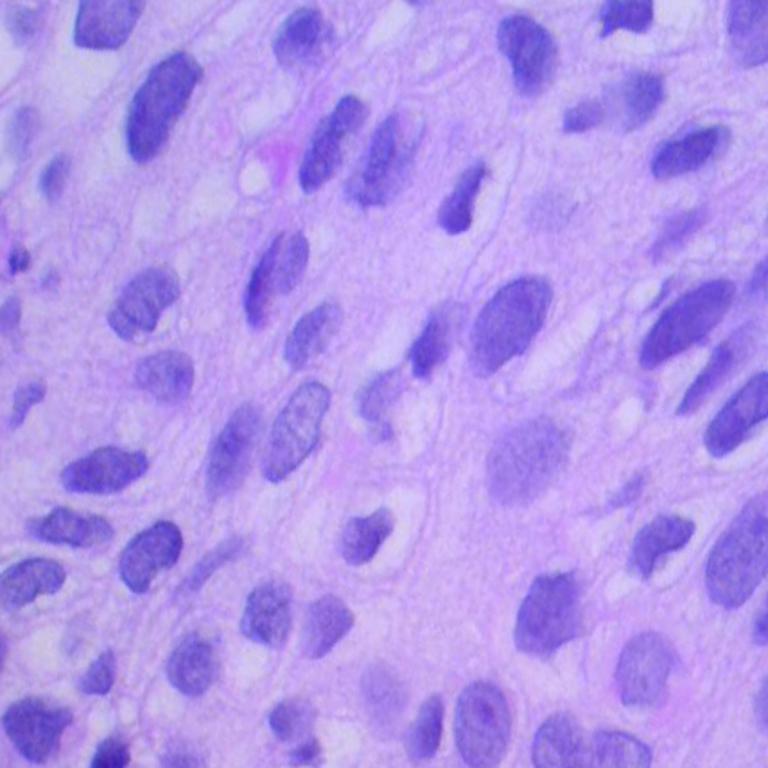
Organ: lung
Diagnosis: squamous carcinomas